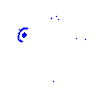
Particle: pion